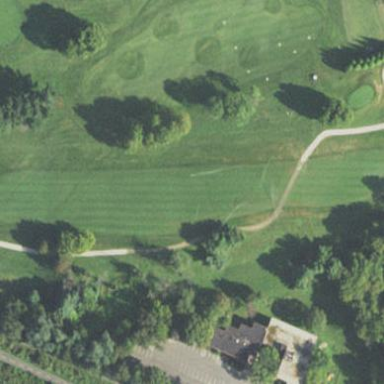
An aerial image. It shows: Recreation ground with golf fairway. The area is designated for golf sport activities.